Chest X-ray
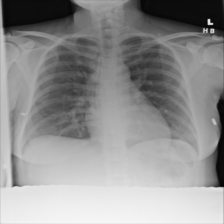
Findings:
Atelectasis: negative
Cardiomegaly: negative
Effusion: negative
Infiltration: negative
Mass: negative
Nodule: negative
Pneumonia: negative
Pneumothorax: negative
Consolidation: negative
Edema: negative
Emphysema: negative
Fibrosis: negative
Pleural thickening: negative
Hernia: negative